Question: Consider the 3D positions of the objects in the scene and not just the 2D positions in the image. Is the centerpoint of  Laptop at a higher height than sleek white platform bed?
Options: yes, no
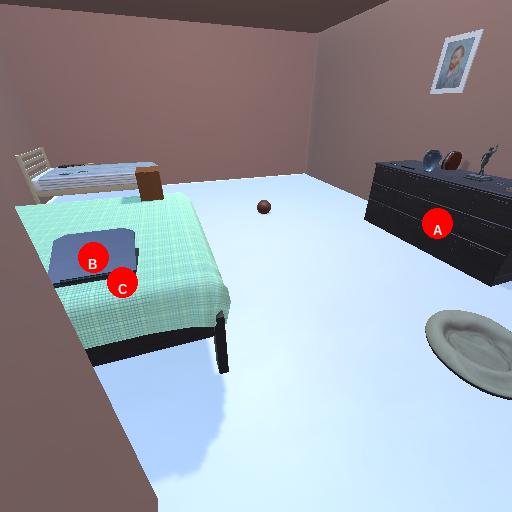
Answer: yes